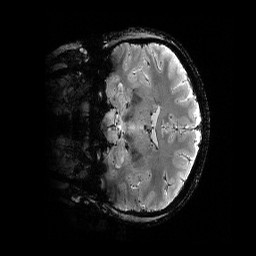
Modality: T2starw
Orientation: coronal
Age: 25
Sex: female
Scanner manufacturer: siemens
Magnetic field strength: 6.98 T
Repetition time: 4.91 s
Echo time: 0.016 s